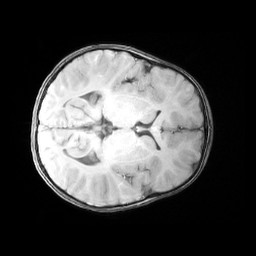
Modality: MP2RAGE
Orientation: axial
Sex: male
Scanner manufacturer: siemens
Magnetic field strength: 3 T
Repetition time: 5 s
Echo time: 0.00355 s